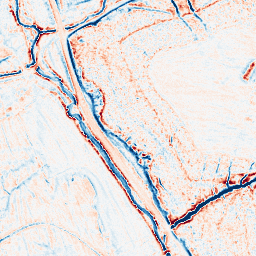
Category: edge_preserving
Decomposition family: anisotropic_diffusion
Decomposition parameters: iterations: 10
kappa: 50
gamma: 0.2
Upsampling method: bicubic
Upsampling parameters: scale: 2
Upsampling scale: 2